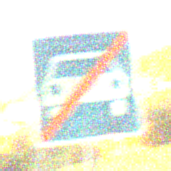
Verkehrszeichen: EndeKraftfahrstrasse
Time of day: Night
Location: Outdoor (Nature)
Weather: Clear
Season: NotSpecified
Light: Natural